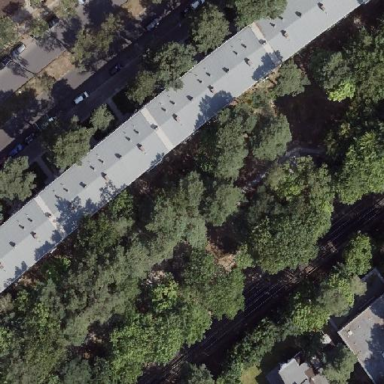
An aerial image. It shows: Building with apartments and flat roof.